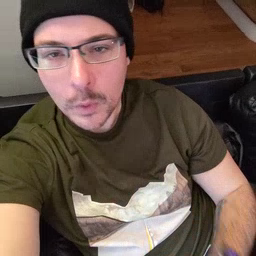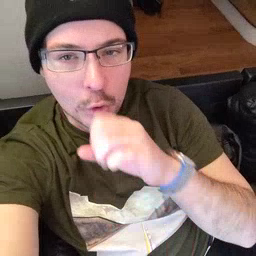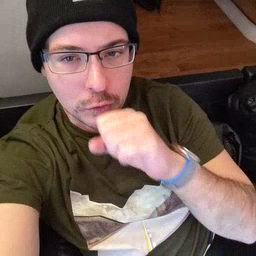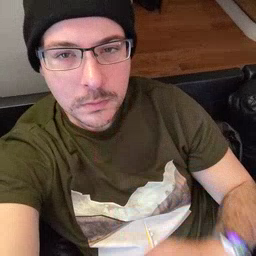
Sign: orange